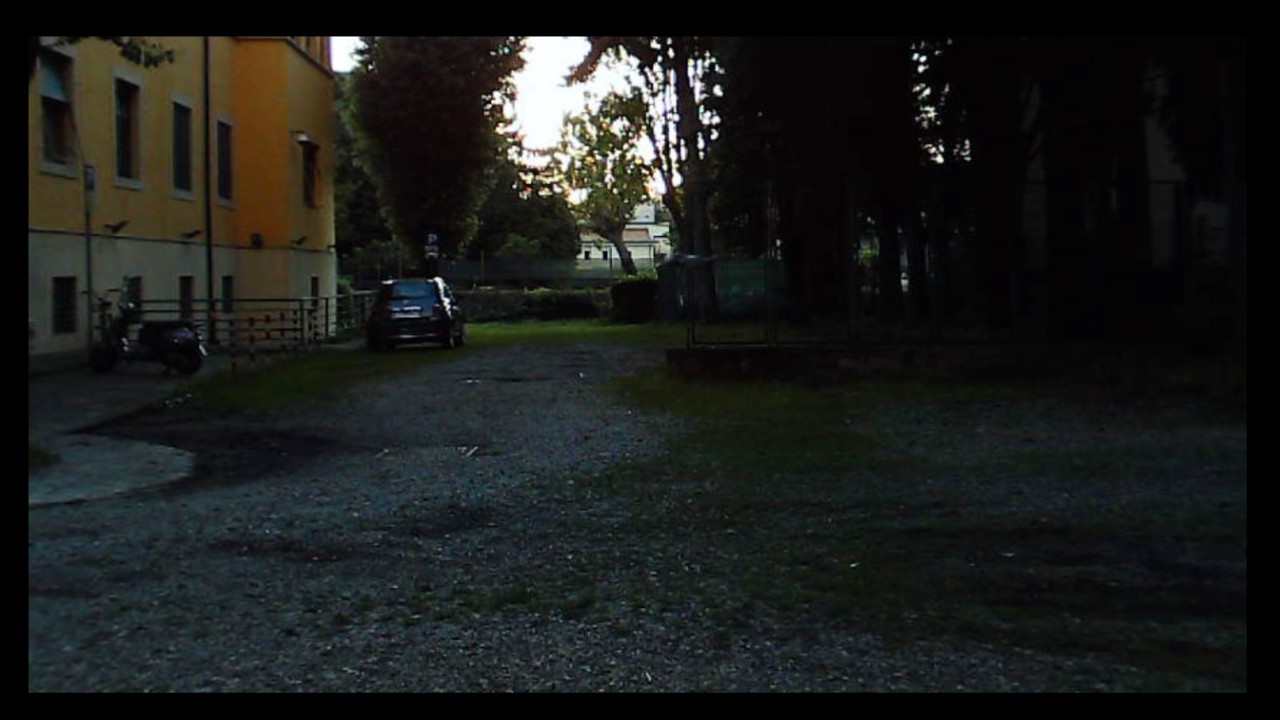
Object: DJI Mini 3

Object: DarwinFPV cineape20